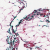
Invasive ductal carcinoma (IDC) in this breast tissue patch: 0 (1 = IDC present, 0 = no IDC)